Question: In my project I am saving videos, converting formats to .swf using ffmpeg. Converting and saving the videos is working fine, but I have a problem with creating the thumbnails. It saves a "picture.jpg" but there is no image. looking at the thumbnail its only got the normal photoviewer sign which is fine, but when I try to open the image it gives a message of
Windows photo viewer: Windows photo viewer cant open this picture because the file appears to be damaged, corrupted, or is too large. (this image is 2.7MB) - Photos taken from my camera is about 5MB and that opens.
PictureViewer: couldn't display "image.jpg" because a suitable graphics importer could not be found.
Paint: Paint cannot read this file. This is not a valid bitmap file or its format is currently not supported.
The images won't open in any I done to save the image:
'''
protected void btnUploadVideo_Click(object sender, EventArgs e)
{
string dtMonth = DateTime.Now.ToString("MMM");
string dtYear = DateTime.Now.ToString("yyyy");
lblMsg.Visible = false;
lblMsg.Visible = true;
// Before attempting to save the file, verify
// that the FileUpload control contains a file.
if (fuPath.HasFile)
{
// Get the size in bytes of the file to upload.
int fileSize = fuPath.PostedFile.ContentLength;
// Allow only files less than 2,100,000 bytes (approximately 2 MB) to be uploaded.
if (fileSize < <PHONE>)
{
// Call a helper method routine to save the file.
SaveFile2();
}
}
else
// Notify the user that a file was not uploaded.
lblMsg.Text = "You did not specify a file to upload.";
}
private void SaveFile2()
{
string dtMonth = DateTime.Now.ToString("MMM");
string dtYear = DateTime.Now.ToString("yyyy");
if (fuPath != null || fuPath.PostedFile != null)
{
postedfilename = fuPath.PostedFile.FileName;
SavePath = Server.MapPath("~\Video\");
string NewFName = postedfilename;
NewFName = NewFName.Substring(NewFName.LastIndexOf("\") + 1, NewFName.Length - NewFName.LastIndexOf(".")) + "." + NewFName.Substring(NewFName.LastIndexOf(".") + 1);
Filenamewithpath = SavePath + NewFName;
string outputPath = Server.MapPath("~\uploads\" + dtYear + "\" + dtMonth + "\SWF\");
CreateDirectoryIfNotExists(SavePath);
CreateDirectoryIfNotExists(outputPath);
//Save The file
fuPath.PostedFile.SaveAs(Filenamewithpath);
//Start Converting
string inputfile, outputfile, filargs;
string withoutext;
//Get the file name without Extension
withoutext = Path.GetFileNameWithoutExtension(Filenamewithpath);
//Input file path of uploaded image
inputfile = SavePath + NewFName;
//output file format in swf
outputfile = outputPath + withoutext + ".swf";
Session["outputfile"] = withoutext + ".swf";
//file orguments for FFMEPG
// Create the path and file name to check for duplicates.
string pathToCheck = outputfile;
// Create a temporary file name to use for checking duplicates.
string tempfileName = "";
// Check to see if a file already exists with the
// same name as the file to upload.
if (System.IO.File.Exists(pathToCheck))
{
int counter = 2;
while (System.IO.File.Exists(pathToCheck))
{
// if a file with this name already exists,
// prefix the filename with a number.
tempfileName = outputPath + counter.ToString() + withoutext + ".swf";
pathToCheck = tempfileName;
counter++;
}
outputfile = tempfileName;
// Notify the user that the file name was changed.
lblMsg.Text = "A file with the same name already exists." +
"<br />Your file was saved as " + counter.ToString() + withoutext + ".swf";
}
filargs = "-i " + inputfile + " -ar 22050 " + outputfile;
string spath;
spath = Server.MapPath(".");
Process proc;
proc = new Process();
proc.StartInfo.FileName = spath + "\ffmpeg\ffmpeg.exe";
proc.StartInfo.Arguments = filargs;
proc.StartInfo.UseShellExecute = false;
proc.StartInfo.CreateNoWindow = false;
proc.StartInfo.RedirectStandardOutput = false;
try
{
proc.Start();
fuPath.PostedFile.SaveAs(outputfile);
}
catch (Exception ex)
{
Response.Write(ex.Message);
}
proc.WaitForExit();
proc.Close();
//Create Thumbs
string thumbPath, thumbName;
string thumbargs;
thumbPath = Server.MapPath("~\uploads\" + dtYear + "\" + dtMonth + "\Thumb\");
CreateDirectoryIfNotExists(thumbPath);
thumbName = thumbPath + withoutext + ".jpg";
// Create the path and file name to check for duplicates.
string thumbPathToCheck = thumbName;
// Create a temporary file name to use for checking duplicates.
string thumbTempfileName = "";
// Check to see if a file already exists with the
// same name as the file to upload.
if (System.IO.File.Exists(thumbPathToCheck))
{
int counter = 2;
while (System.IO.File.Exists(thumbPathToCheck))
{
// if a file with this name already exists,
// prefix the filename with a number.
thumbTempfileName = thumbPath + counter.ToString() + withoutext + ".jpg";
thumbPathToCheck = thumbTempfileName;
counter++;
}
thumbName = thumbTempfileName;
// Notify the user that the file name was changed.
lblMsg.Text = "A file with the same name already exists." +
"<br />Your file was saved as " + counter.ToString() + withoutext + ".jpg";
}
//thumbargs = "-i " + inputfile + " -an -ss 00:00:03 -s 120x90 -vframes 1 -f mjpeg " + thumbName;
// thumbargs = "-i " + inputfile + "-f image2 -ss 1.000 -vframes 1 " + thumbName;
thumbargs = "-i " + inputfile + " -vframes 1 -ss 00:00:10 -s 150x150 " + thumbName;
// thumbargs = "ffmpeg -i" + inputfile + " -ss 0:00:01.000 -sameq -vframes 1 " + withoutext + ".jpg";
// thumbargs = "-i " + inputfile + " -vframes 1 -ss 00:00:07 -s 150x150 " + thumbName;
Process thumbproc = new Process();
thumbproc.StartInfo.FileName = spath + "\ffmpeg\ffmpeg.exe";
thumbproc.StartInfo.Arguments = thumbargs;
thumbproc.StartInfo.UseShellExecute = false;
thumbproc.StartInfo.CreateNoWindow = true;
thumbproc.StartInfo.RedirectStandardOutput = false;
string data = "";
try
{
fuPath.PostedFile.SaveAs(thumbName);
thumbproc.Start();
}
catch (Exception ex)
{
Response.Write(ex.Message);
}
thumbproc.WaitForExit();
thumbproc.Close();
File.Delete(inputfile);
lblMsg.Text = "Video Uploaded Successfully";
hyp.Visible = true;
hyp.NavigateUrl = "WatchVideo.aspx";
SaveToDB(outputfile, thumbName);
}
}
'''
EDIT:
If it is the thumbargs, I have tried a few ways, but with no success:
'''
//thumbargs = "-i " + inputfile + " -an -ss 00:00:03 -s 120x90 -vframes 1 -f mjpeg " + thumbName;
// thumbargs = "-i " + inputfile + "-f image2 -ss 1.000 -vframes 1 " + thumbName;
thumbargs = "-i " + inputfile + " -vframes 1 -ss 00:00:10 -s 150x150 " + thumbName;
// thumbargs = "ffmpeg -i" + inputfile + " -ss 0:00:01.000 -sameq -vframes 1 " + withoutext + ".jpg";
'''
This is how it looks when saved, but can't open....

EDIT:
I tried adding the argument to the command prompt to see if it works there but it gave me a message of : [NULL @ 000000000025f7a0] Unable to find a suitable output format for 'vframes'
vframes: invalid argument
The line I used:
'''
ffmpeg -i VID2012.3GP vframes 1 VID2012.jpg
'''
If it is that it is not set correctly in IIS how do I set it?
EDIT:
I changed a bit of my code. Debugging through my code there is no exception that is thrown, but if I point the mouse over the process (after it started) it "shows an exception of type System.InvalidOperationException"
'''
thumbargs = "-i " + postedfilename + " vframes 1" + thumbName;
ProcessStartInfo thumbProcstartIfo = new ProcessStartInfo();
thumbProcstartIfo.FileName = @"
fmpeg
fmpeg.exe";
thumbProcstartIfo.Arguments = thumbargs;
thumbProcstartIfo.UseShellExecute = false;
thumbProcstartIfo.CreateNoWindow = true;
thumbProcstartIfo.RedirectStandardOutput = false;
try
{
using (var process = new Process())
{
process.StartInfo = thumbProcstartIfo;
process.Start();
process.WaitForExit();
}
}
catch (InvalidOperationException ex)
{
lblMsg.Text = ex.ToString();
}
'''
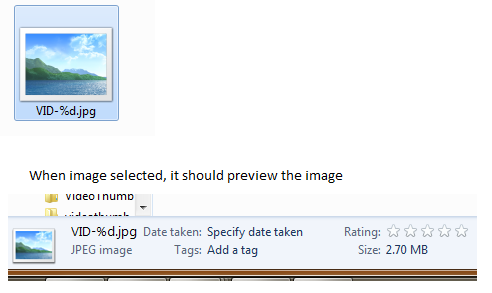
Answer: I think it has to do with these lines:
'''
thumbproc.Start();
fuPath.PostedFile.SaveAs(thumbname);
'''
I expect that the second line saves the uploaded file to your data directory and the first line starts processing the file. Shouldn't these line be swapped?
'''
fuPath.PostedFile.SaveAs(thumbname);
thumbproc.Start();
'''